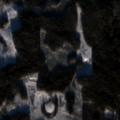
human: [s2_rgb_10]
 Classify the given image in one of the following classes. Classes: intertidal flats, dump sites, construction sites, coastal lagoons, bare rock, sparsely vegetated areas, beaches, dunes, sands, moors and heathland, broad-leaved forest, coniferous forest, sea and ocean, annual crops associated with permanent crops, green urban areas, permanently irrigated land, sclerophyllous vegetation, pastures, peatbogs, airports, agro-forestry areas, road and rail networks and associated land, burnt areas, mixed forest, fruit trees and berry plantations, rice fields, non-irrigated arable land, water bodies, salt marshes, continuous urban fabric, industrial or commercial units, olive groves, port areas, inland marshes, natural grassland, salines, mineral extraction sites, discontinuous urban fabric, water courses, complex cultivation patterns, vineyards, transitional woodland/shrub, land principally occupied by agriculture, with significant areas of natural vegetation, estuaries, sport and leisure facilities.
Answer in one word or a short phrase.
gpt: coniferous forest, mixed forest, transitional woodland/shrub